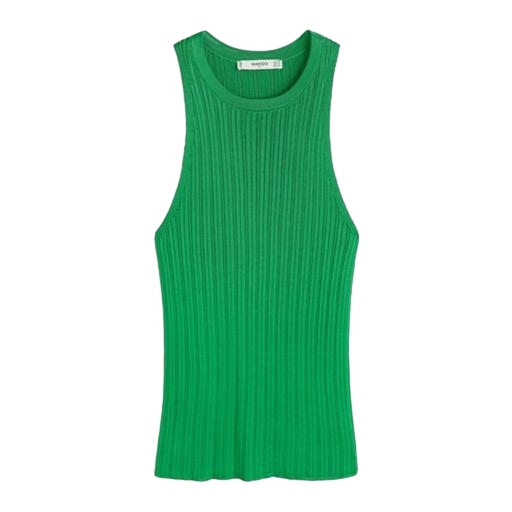
green rib tank, green tank top, sleeveless colored green, white background